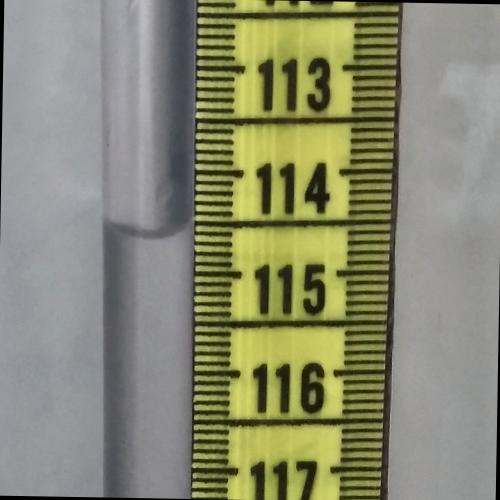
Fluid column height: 114.6 cm